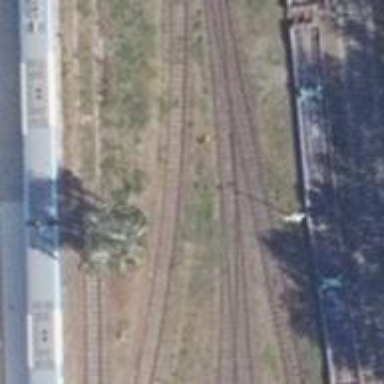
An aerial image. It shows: Railway switch.